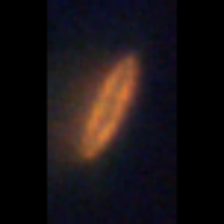
Taxon: Pennate
Group: Diatoms